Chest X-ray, PA view. Patient: 59 years old, sex F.
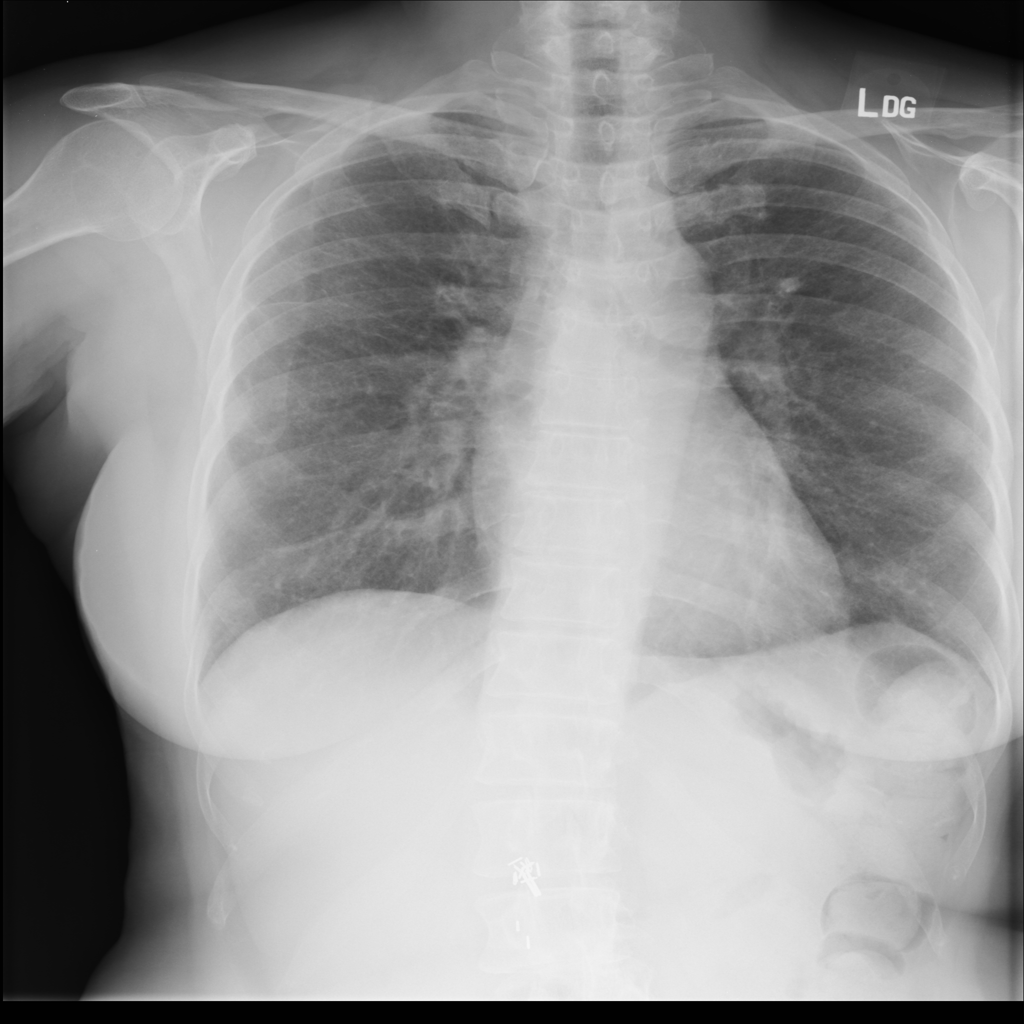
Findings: No Finding